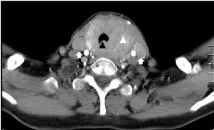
(F) The enhanced CT scan reveals an oversized thyroid gland with the inconsistent appearance of the thyroid gland, peripheral trachea (indicated with markers), the esophagus, and muscular engagement. Bilateral filling defects within the internal static veins are also discernible.
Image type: radiology (ct)